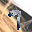
Label: 9